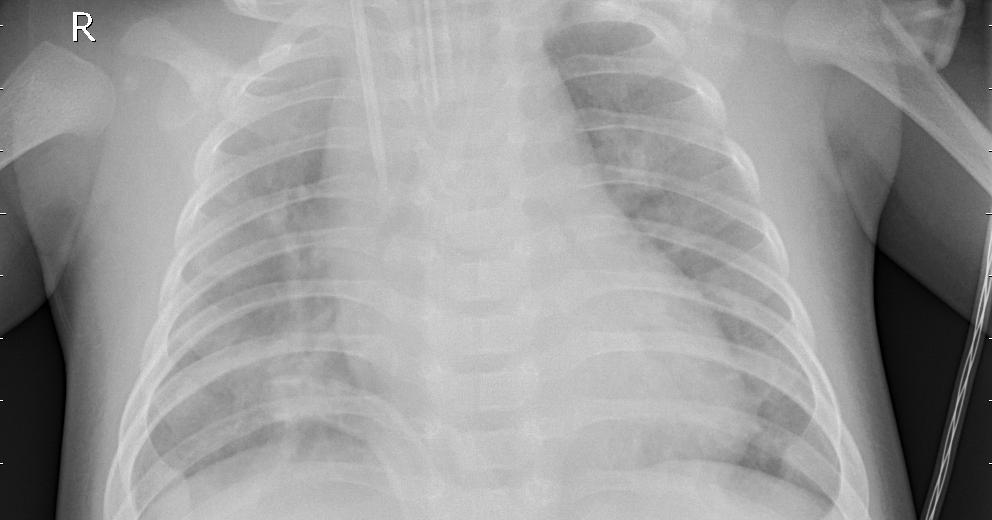
Diagnosis: PNEUMONIA